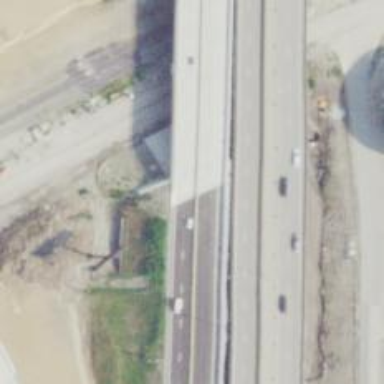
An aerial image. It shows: View of motorway.